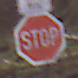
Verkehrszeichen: Stop
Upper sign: RichtungsangabeDurchPfeile9
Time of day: Midday
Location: Outdoor (Nature)
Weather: Overcast
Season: Autumn
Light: Natural